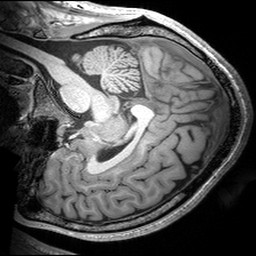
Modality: T1w
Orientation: sagittal
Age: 25
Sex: male
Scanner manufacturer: siemens
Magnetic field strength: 3 T
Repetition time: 2.53 s
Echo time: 0.00299 s